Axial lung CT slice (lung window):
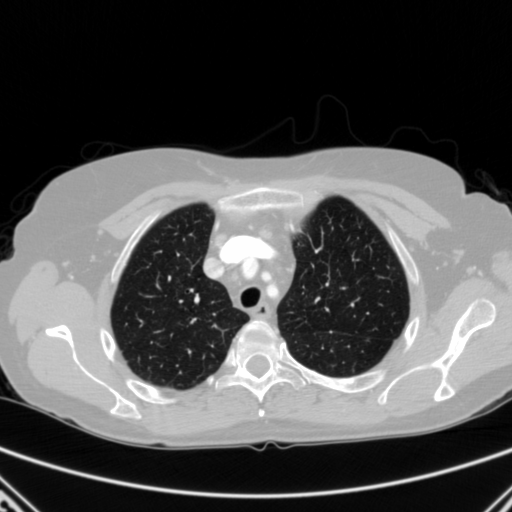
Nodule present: no